Field crop: maize
Growth stage: 1
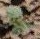
Species: datura